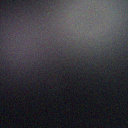
Screen state: off